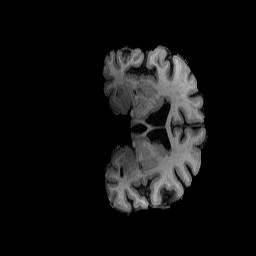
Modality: T1w
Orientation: coronal
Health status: healthy